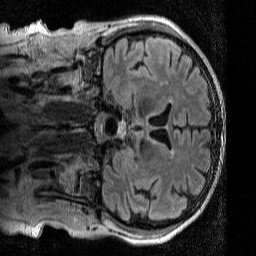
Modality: T2w
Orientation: coronal
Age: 70
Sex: male
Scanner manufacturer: siemens
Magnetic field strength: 3 T
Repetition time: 5 s
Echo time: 0.386 s